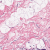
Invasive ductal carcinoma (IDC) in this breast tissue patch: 0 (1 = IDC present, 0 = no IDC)